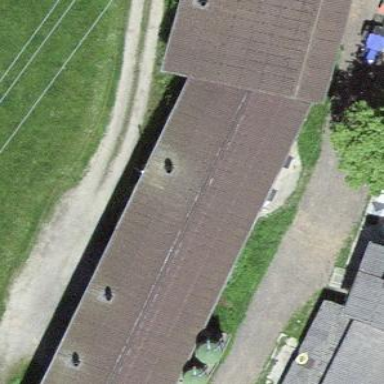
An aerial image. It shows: Group of garages.